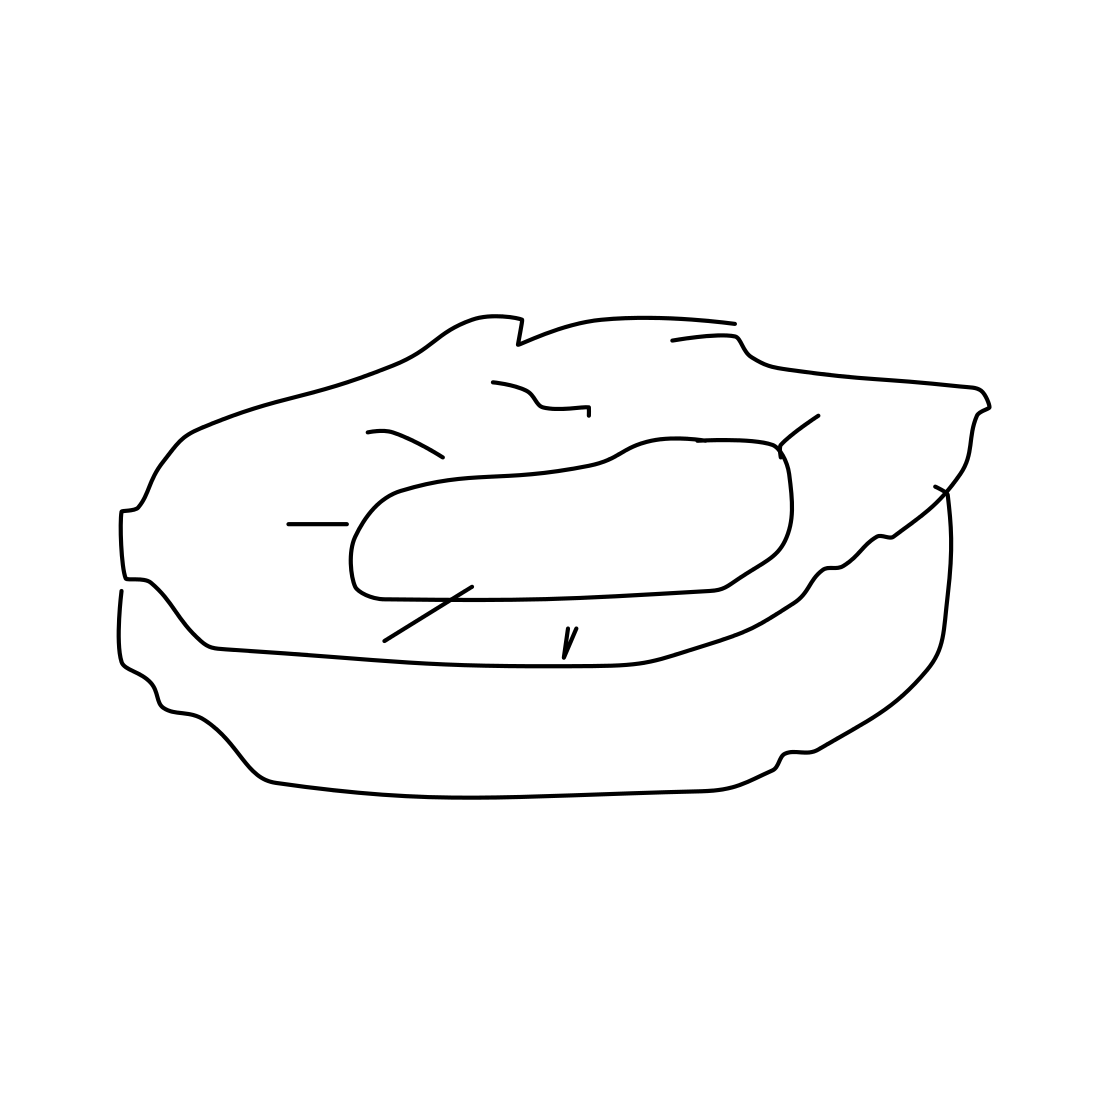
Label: ashtray